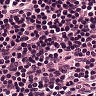
Metastatic tissue present: no